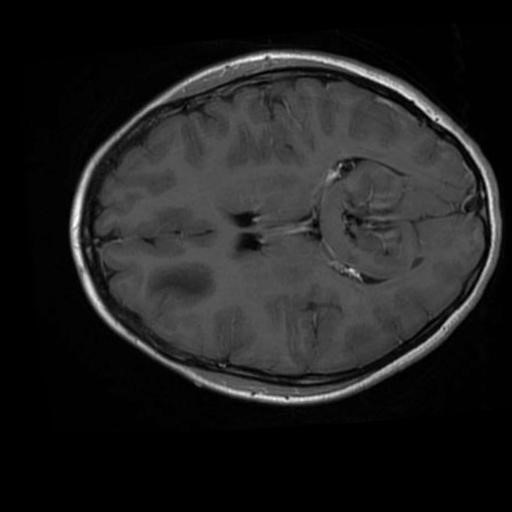
Label: brain_glioma